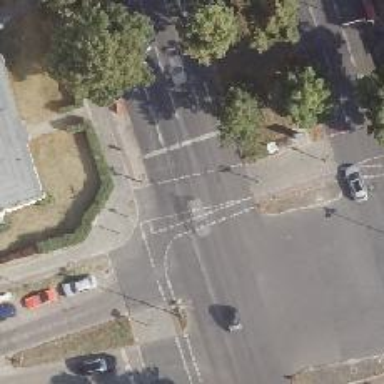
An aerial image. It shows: Crossing with traffic signals.